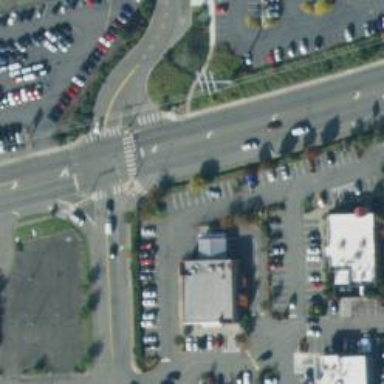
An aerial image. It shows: Asphalt road with primary link designation.